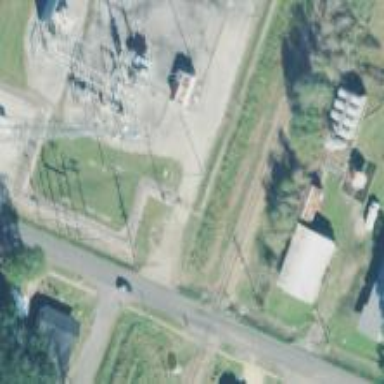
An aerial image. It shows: Power pole.